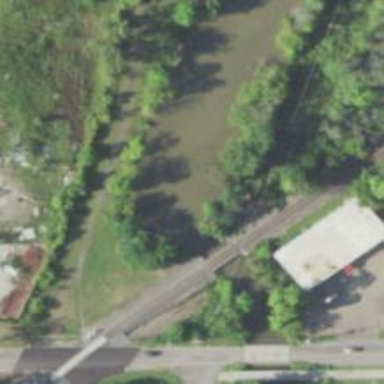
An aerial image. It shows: Abandoned railway bridge.